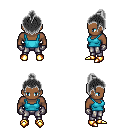
a pixel art fantasy rpg character, male body template, human, dark skin, teal pirate shirt, metal pants, gray short topknot hairstyle, metal gloves, gold boots, four views (front, back, left, right), 2x2 character sprite sheet, small pixel art, hard edges, no anti-aliasing